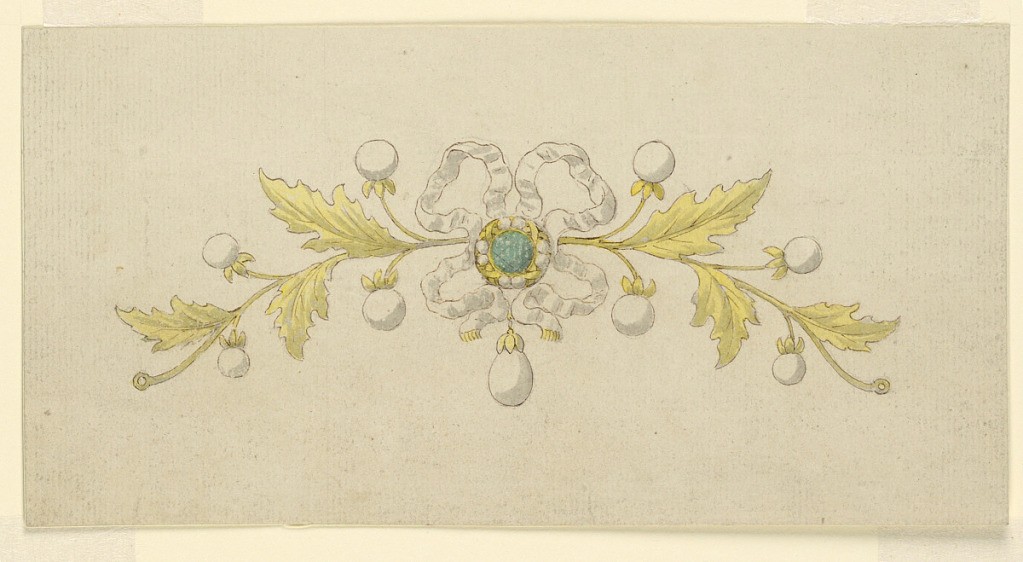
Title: Design for a Coronet
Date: mid- 19th century
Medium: Pen and brown ink, brush and gray, yellow, green wash, graphite on white laid paper
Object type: Drawing
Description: Horizontal rectangle. Design for a small crown or tiara intended to be executed in gilded metal and diamonds. Two branches of bitter oak with leaves and round buds made up of pearls. In the center, a white knot with a circular framed green diamond; below is a hanging pearl.